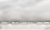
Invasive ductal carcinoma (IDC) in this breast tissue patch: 0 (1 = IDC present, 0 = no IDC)